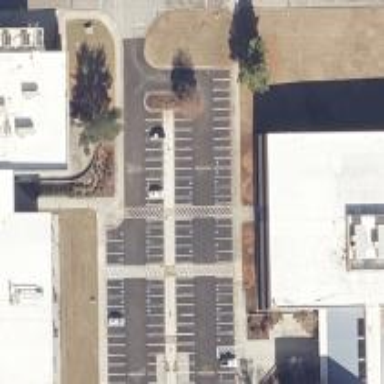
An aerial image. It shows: Parking space.